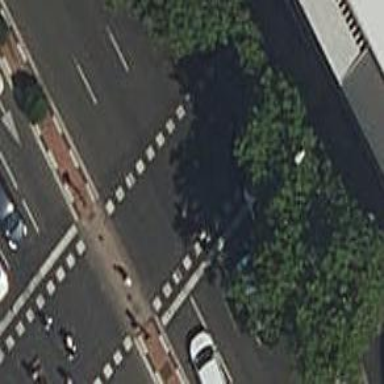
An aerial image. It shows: Road crossing with traffic signals.